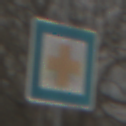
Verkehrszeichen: ErsteHilfe
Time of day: MorningAfternoon
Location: Outdoor (Suburban)
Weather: Overcast
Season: NotSpecified
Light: Natural